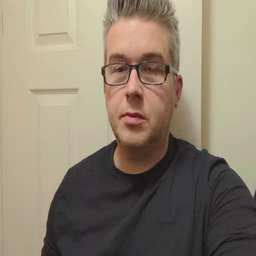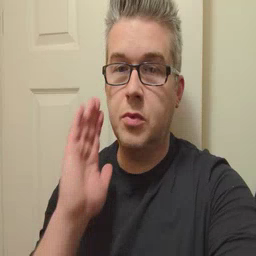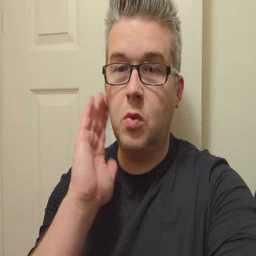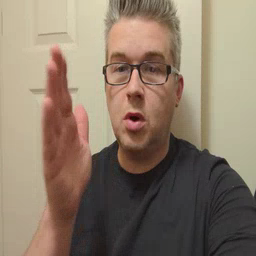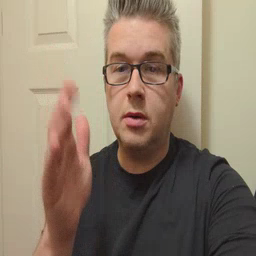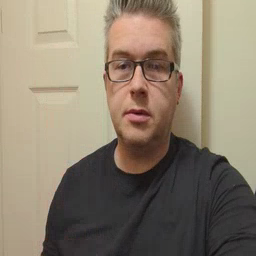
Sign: will